Question: I created an Input page that executes a command line app using the created variables from those inputs. Naturally, the 'cmd' window pop ups on my screen. I would like to know if there is any way to embed the 'cmd' window (or the output) on my Inno Setup installer page.
I'm running Inno Setup 5.6.1 (because of Windows XP compatibility), but I'm OK if I have to switch to the last version.
'''
[Code]
var
MAIL: TInputQueryWizardPage;
Final: TWizardPage;
BotonIniciar: Tbutton;
procedure BotonIniciarOnClick(Sender: TObject);
begin
WizardForm.NextButton.Onclick(nil);
Exec(ExpandConstant('{tmp}\imapsync.exe'),'MAIL.Values[0]','', SW_SHOW,
ewWaitUntilTerminated, ResultCode);
end;
procedure InitializeWizard;
begin
MAIL := CreateInputQueryPage(wpWelcome, '', '', '');
MAIL.Add('Please input your information', False);
BotonIniciar := TNewButton.Create(MAIL);
BotonIniciar.Caption := 'Iniciar';
BotonIniciar.OnClick := @BotonIniciarOnClick;
BotonIniciar.Parent := WizardForm;
BotonIniciar.Left := WizardForm.NextButton.Left - 250 ;
BotonIniciar.Top := WizardForm.CancelButton.Top - 10;
BotonIniciar.Width := WizardForm.NextButton.Width + 60;
BotonIniciar.Height := WizardForm.NextButton.Height + 10;
end;
'''
I'm might be missing some parts of the code, but I think it's understandable.
Fist I create the input page, then I create a button with the 'OnClick' property that calls to the 'BotonIniciarOnClick' procedure.
Actually, the code works great. But as I said I'm having a floating 'cmd' window.
I would like to see something like this:

It's just a random image I took from google.
What I want to see is similar to a standard "show details" option on an installer.
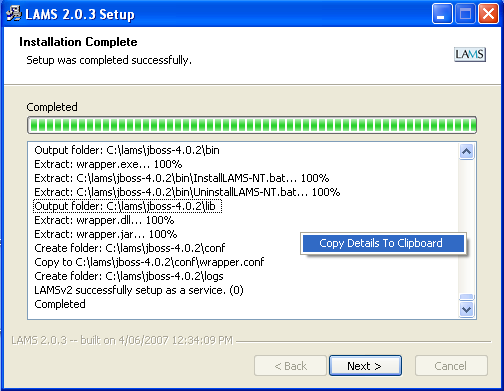
Answer: You can redirect the command output to a file and monitor the file for changes, loading them to list box (or maybe a memo box).
'''
var
ProgressPage: TOutputProgressWizardPage;
ProgressListBox: TNewListBox;
function SetTimer(
Wnd: LongWord; IDEvent, Elapse: LongWord; TimerFunc: LongWord): LongWord;
external 'SetTimer@user32.dll stdcall';
function KillTimer(hWnd: LongWord; uIDEvent: LongWord): BOOL;
external 'KillTimer@user32.dll stdcall';
var
ProgressFileName: string;
function BufferToAnsi(const Buffer: string): AnsiString;
var
W: Word;
I: Integer;
begin
SetLength(Result, Length(Buffer) * 2);
for I := 1 to Length(Buffer) do
begin
W := Ord(Buffer[I]);
Result[(I * 2)] := Chr(W shr 8); { high byte }
Result[(I * 2) - 1] := Chr(Byte(W)); { low byte }
end;
end;
procedure UpdateProgress;
var
S: AnsiString;
I, L, Max: Integer;
Buffer: string;
Stream: TFileStream;
Lines: TStringList;
begin
if not FileExists(ProgressFileName) then
begin
Log(Format('Progress file %s does not exist', [ProgressFileName]));
end
else
begin
try
// Need shared read as the output file is locked for writing,
// so we cannot use LoadStringFromFile
Stream :=
TFileStream.Create(ProgressFileName, fmOpenRead or fmShareDenyNone);
try
L := Stream.Size;
Max := 100*2014;
if L > Max then
begin
Stream.Position := L - Max;
L := Max;
end;
SetLength(Buffer, (L div 2) + (L mod 2));
Stream.ReadBuffer(Buffer, L);
S := BufferToAnsi(Buffer);
finally
Stream.Free;
end;
except
Log(Format('Failed to read progress from file %s - %s', [
ProgressFileName, GetExceptionMessage]));
end;
end;
if S <> '' then
begin
Log('Progress len = ' + IntToStr(Length(S)));
Lines := TStringList.Create();
Lines.Text := S;
for I := 0 to Lines.Count - 1 do
begin
if I < ProgressListBox.Items.Count then
begin
ProgressListBox.Items[I] := Lines[I];
end
else
begin
ProgressListBox.Items.Add(Lines[I]);
end
end;
ProgressListBox.ItemIndex := ProgressListBox.Items.Count - 1;
ProgressListBox.Selected[ProgressListBox.ItemIndex] := False;
Lines.Free;
end;
// Just to pump a Windows message queue (maybe not be needed)
ProgressPage.SetProgress(0, 1);
end;
procedure UpdateProgressProc(
H: LongWord; Msg: LongWord; Event: LongWord; Time: LongWord);
begin
UpdateProgress;
end;
procedure BotonIniciarOnClick(Sender: TObject);
var
ResultCode: Integer;
Timer: LongWord;
AppPath: string;
AppError: string;
Command: string;
begin
ProgressPage :=
CreateOutputProgressPage(
'Installing something', 'Please wait until this finishes...');
ProgressPage.Show();
ProgressListBox := TNewListBox.Create(WizardForm);
ProgressListBox.Parent := ProgressPage.Surface;
ProgressListBox.Top := 0;
ProgressListBox.Left := 0;
ProgressListBox.Width := ProgressPage.SurfaceWidth;
ProgressListBox.Height := ProgressPage.SurfaceHeight;
// Fake SetProgress call in UpdateProgressProc will show it,
// make sure that user won't see it
ProgressPage.ProgressBar.Top := -100;
try
Timer := SetTimer(0, 0, 250, CreateCallback(@UpdateProgressProc));
ExtractTemporaryFile('install.bat');
AppPath := ExpandConstant('{tmp}\install.bat');
ProgressFileName := ExpandConstant('{tmp}\progress.txt');
Log(Format('Expecting progress in %s', [ProgressFileName]));
Command := Format('""%s" > "%s""', [AppPath, ProgressFileName]);
if not Exec(ExpandConstant('{cmd}'), '/c ' + Command, '', SW_HIDE,
ewWaitUntilTerminated, ResultCode) then
begin
AppError := 'Cannot start app';
end
else
if ResultCode <> 0 then
begin
AppError := Format('App failed with code %d', [ResultCode]);
end;
UpdateProgress;
finally
// Clean up
KillTimer(0, Timer);
ProgressPage.Hide;
DeleteFile(ProgressFileName);
ProgressPage.Free();
end;
if AppError <> '' then
begin
// RaiseException does not work properly while
// TOutputProgressWizardPage is shown
RaiseException(AppError);
end;
end;
'''
<URL>
---
Above was tested with a batch file like:
'''
@echo off
echo Starting
echo Doing A...
echo Extracting something...
echo Doing B...
echo Extracting something...
timeout /t 1 > nul
echo Doing C...
echo Extracting something...
echo Doing D...
echo Extracting something...
timeout /t 1 > nul
echo Doing E...
echo Extracting something...
echo Doing F...
echo Extracting something...
timeout /t 1 > nul
...
'''
---
If you want to display the output as part of the installation process, instead of on a button click, see:
<URL>